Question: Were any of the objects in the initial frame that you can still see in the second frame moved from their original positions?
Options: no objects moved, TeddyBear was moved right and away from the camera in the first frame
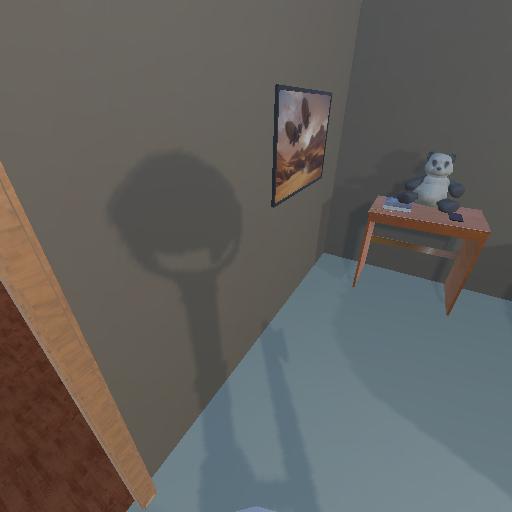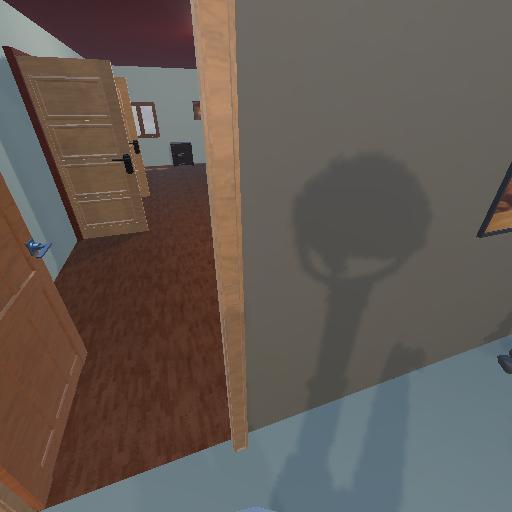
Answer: no objects moved